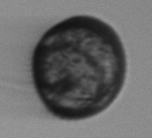
Label: Margalefidinium